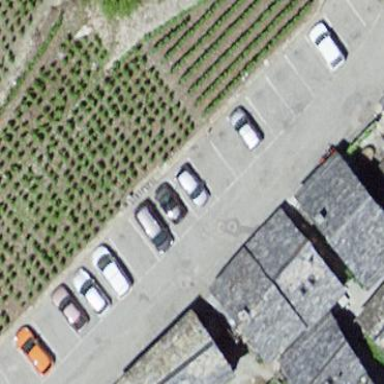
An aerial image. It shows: Parking area.